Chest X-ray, PA view. Patient: 60 years old, sex F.
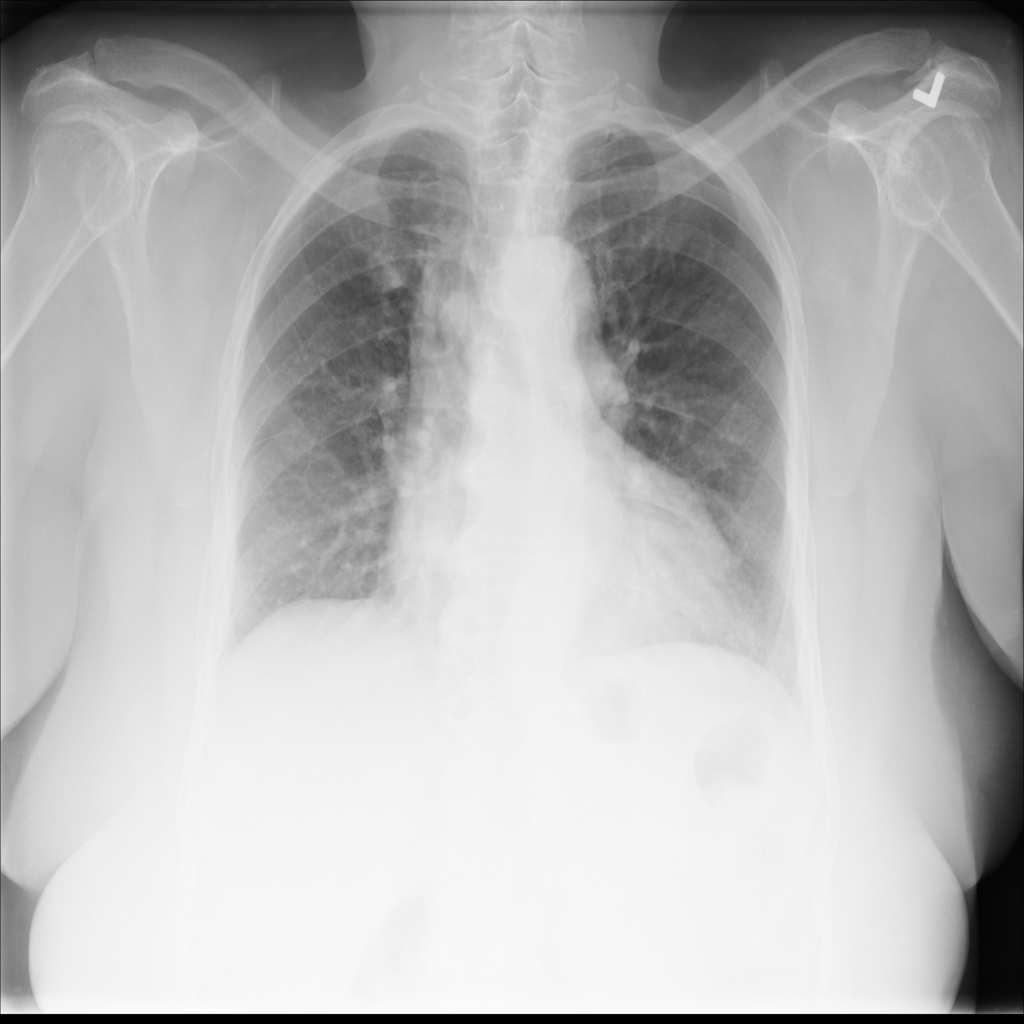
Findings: No Finding